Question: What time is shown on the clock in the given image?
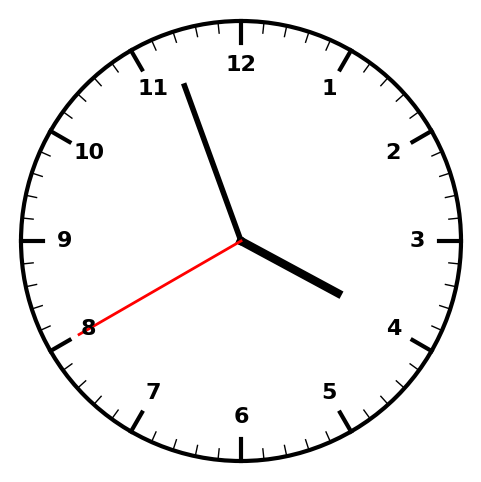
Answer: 03:56:40